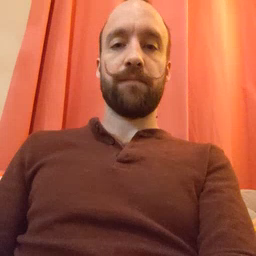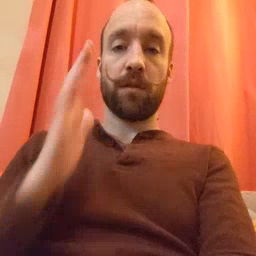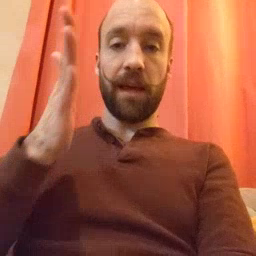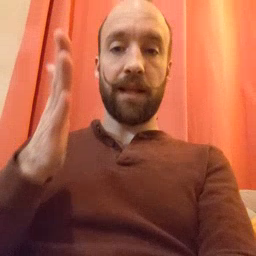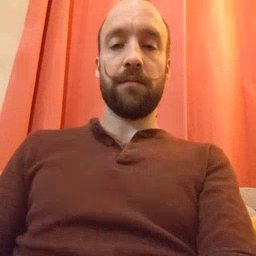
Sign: will